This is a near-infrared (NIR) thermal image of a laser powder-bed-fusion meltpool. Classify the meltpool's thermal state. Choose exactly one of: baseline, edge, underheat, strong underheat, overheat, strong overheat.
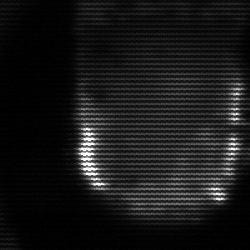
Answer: baseline